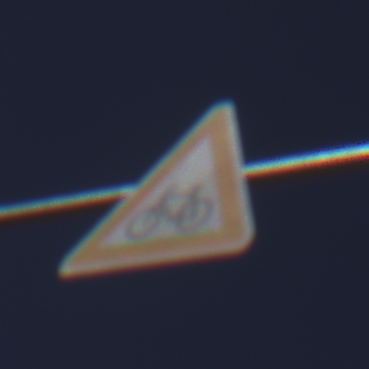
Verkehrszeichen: RadverkehrRechts
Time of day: Midday
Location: Outdoor (Nature)
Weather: Clear
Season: NotSpecified
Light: Natural